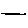
Label: line